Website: crate-barrel
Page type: cart
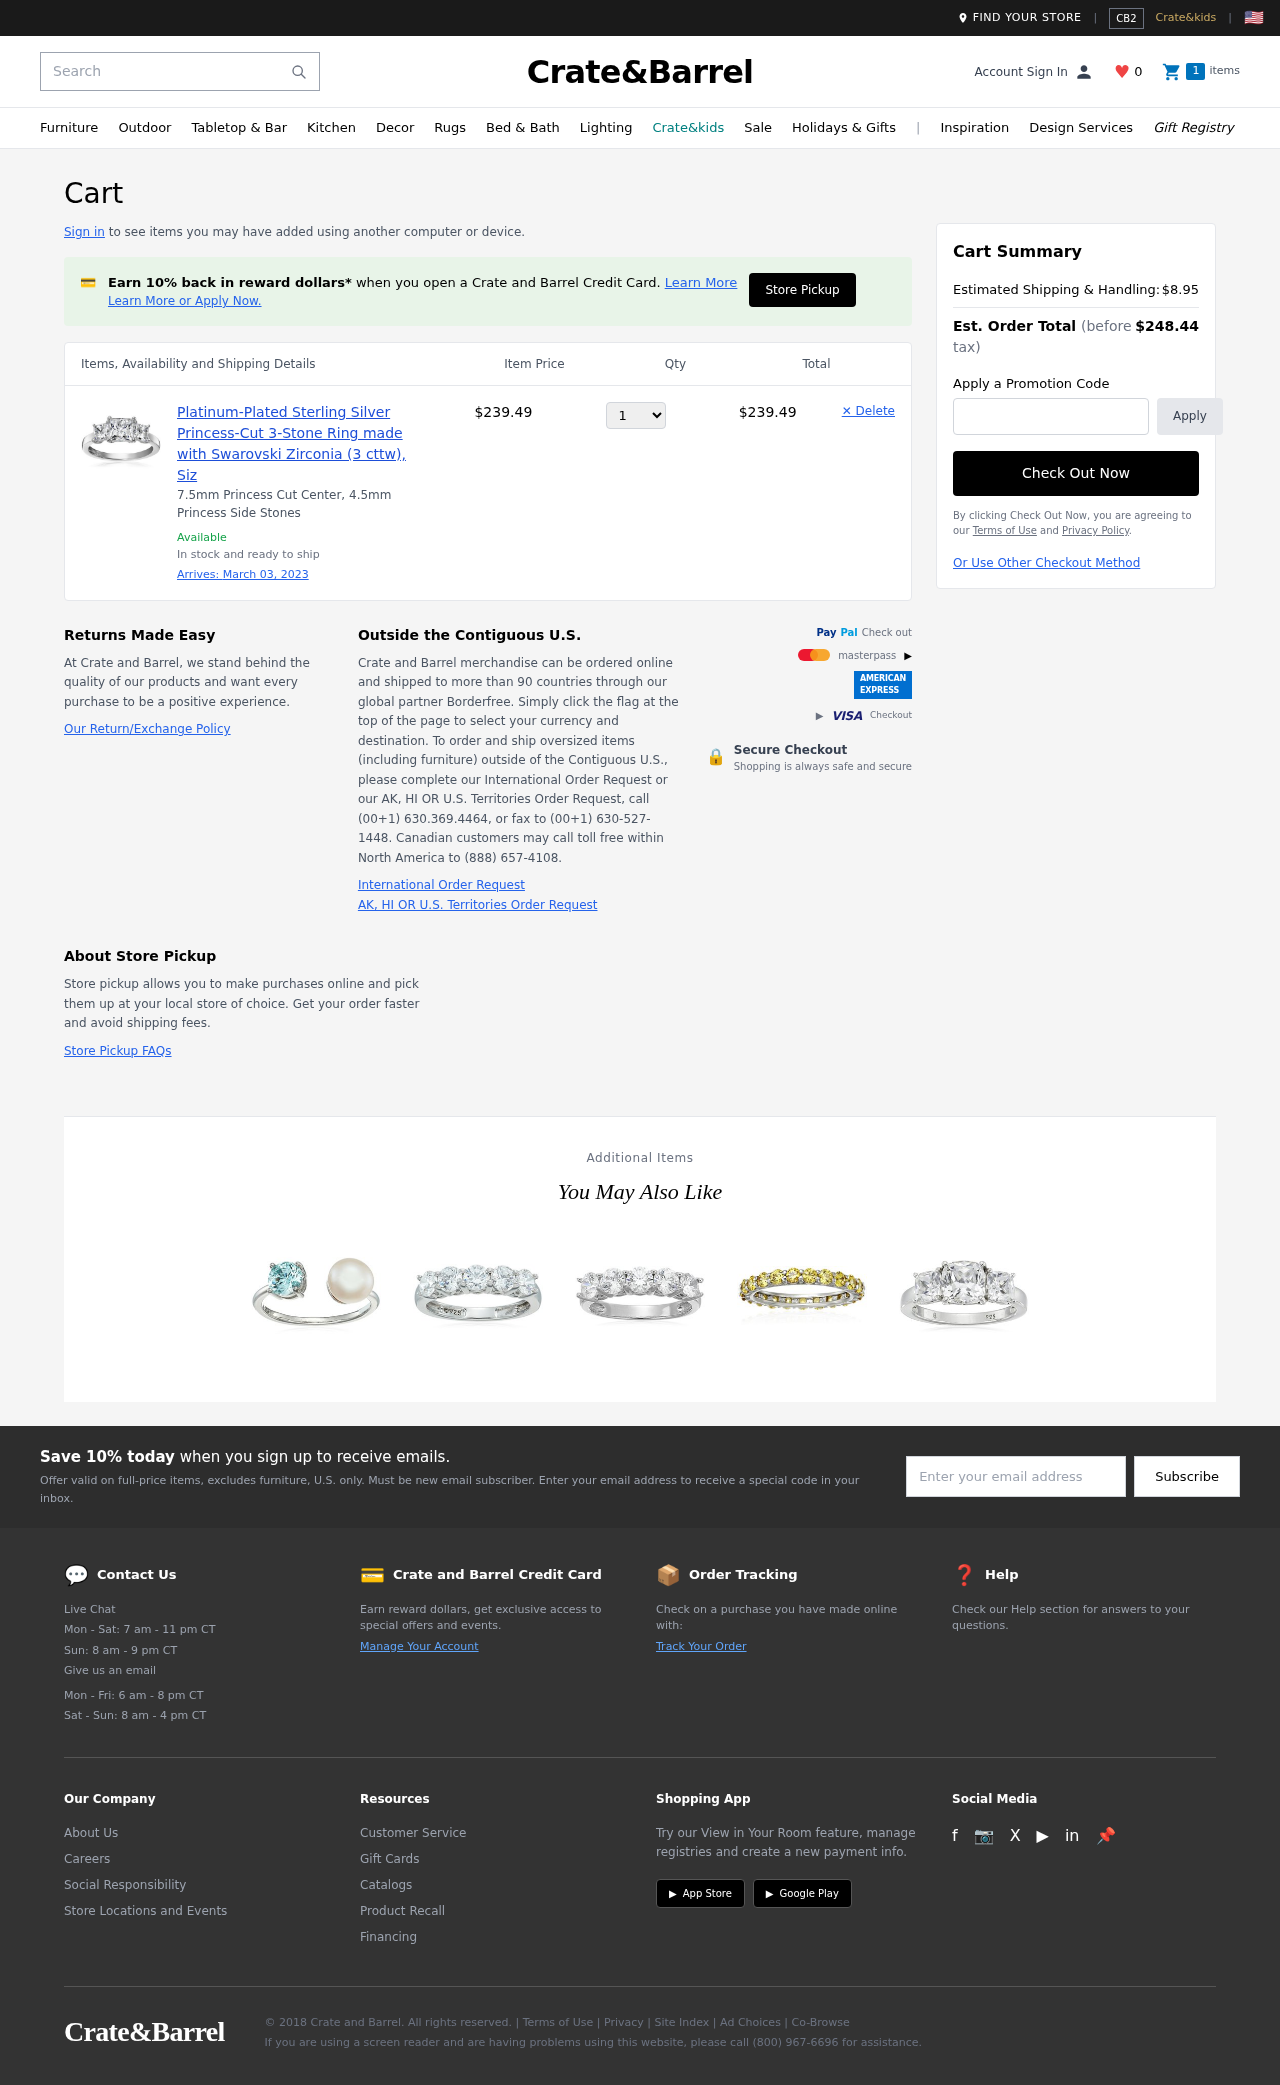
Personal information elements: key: PII_PROMO_CODE
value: EXTRA05
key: PII_EMAIL
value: bcastro@gmail.com
Product elements: key: PRODUCT1_DESC
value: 7.5mm Princess Cut Center, 4.5mm Princess Side Stones
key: PRODUCT1_NAME
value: Platinum-Plated Sterling Silver Princess-Cut 3-Stone Ring made with Swarovski Zirconia (3 cttw), Siz
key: PRODUCT1_PRICE
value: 239.49
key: PRODUCT1_QUANTITY
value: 1
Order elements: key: ORDER_DELIVERY_DATE
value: March 03, 2023
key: ORDER_SUBTOTAL
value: $239.49
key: ORDER_SHIPPING_COST
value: $8.95
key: ORDER_TOTAL
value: $248.44